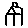
Label: house